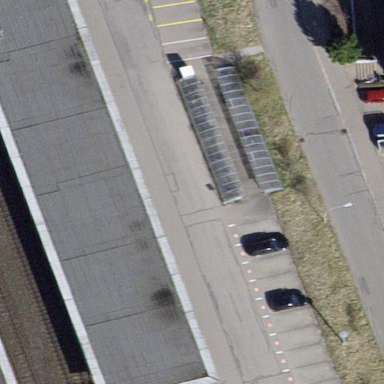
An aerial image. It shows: View of roof of building.